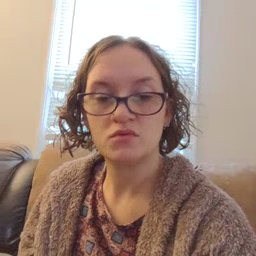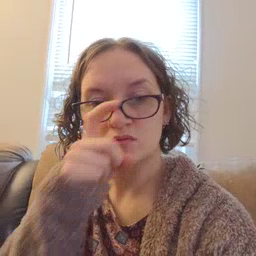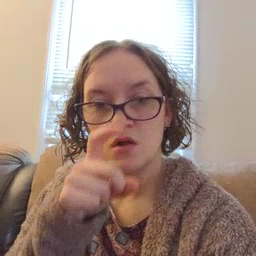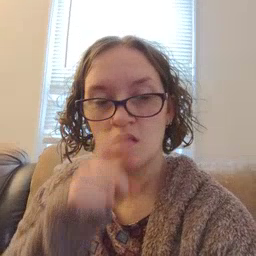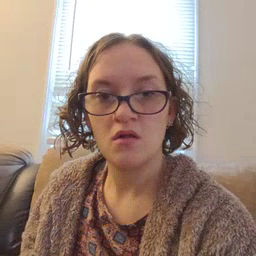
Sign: doll